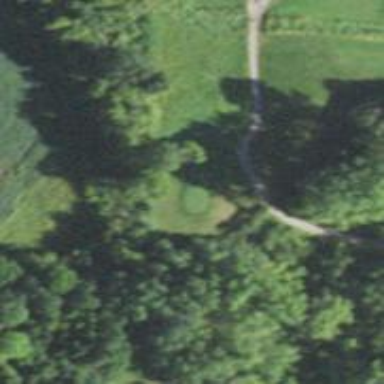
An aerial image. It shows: Grass area designated as golf tee.